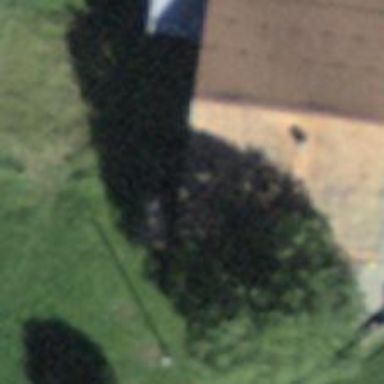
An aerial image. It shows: Farm building.